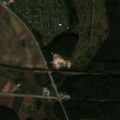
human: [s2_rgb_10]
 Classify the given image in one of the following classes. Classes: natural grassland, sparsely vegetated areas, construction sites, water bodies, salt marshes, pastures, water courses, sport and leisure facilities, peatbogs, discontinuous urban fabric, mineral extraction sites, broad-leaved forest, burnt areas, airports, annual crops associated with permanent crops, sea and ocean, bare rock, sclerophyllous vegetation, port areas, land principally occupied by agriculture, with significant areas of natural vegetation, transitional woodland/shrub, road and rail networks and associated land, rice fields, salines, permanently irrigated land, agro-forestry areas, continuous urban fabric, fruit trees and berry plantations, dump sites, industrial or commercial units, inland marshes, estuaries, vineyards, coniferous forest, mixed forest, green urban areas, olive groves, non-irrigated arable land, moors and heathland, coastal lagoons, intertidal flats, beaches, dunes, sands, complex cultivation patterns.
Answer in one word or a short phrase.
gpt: industrial or commercial units, non-irrigated arable land, complex cultivation patterns, broad-leaved forest